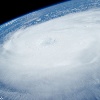
Label: cloud